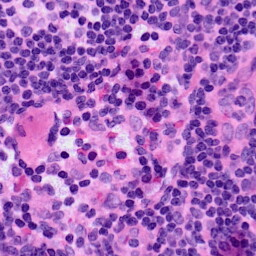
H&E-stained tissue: LymphNode